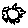
Label: sun